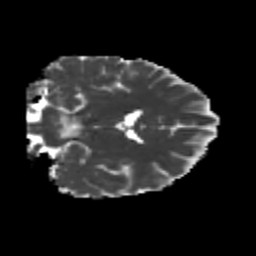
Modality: MD
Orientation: coronal
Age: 29
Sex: male
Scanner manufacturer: siemens
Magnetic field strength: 3 T
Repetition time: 3.5 s
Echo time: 0.104 s